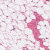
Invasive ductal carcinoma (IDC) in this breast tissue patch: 0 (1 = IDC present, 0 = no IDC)